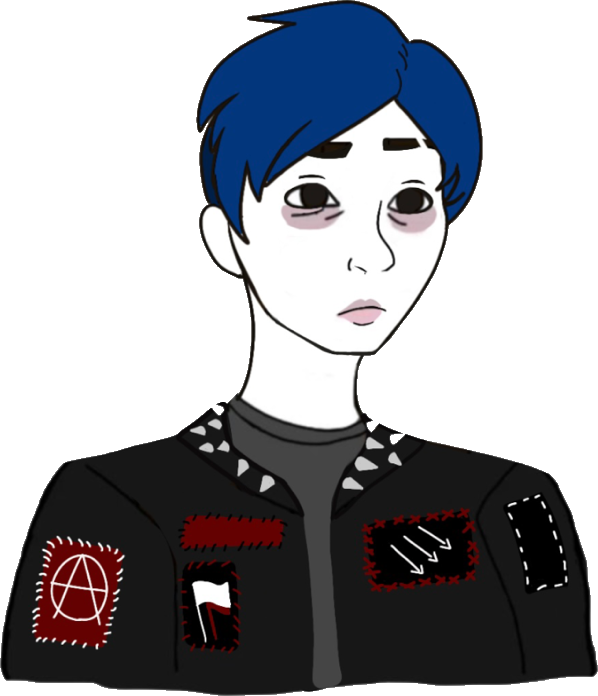
Label: 5_Twinkjak